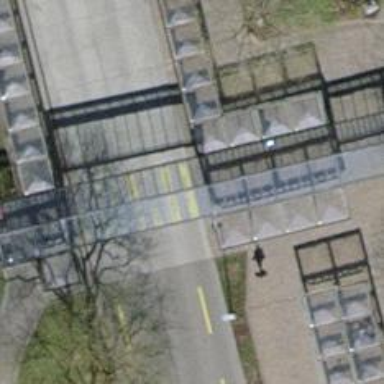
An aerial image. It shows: Trolleybus stop position for public transport.